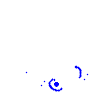
Particle: pion